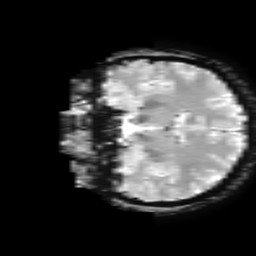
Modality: T2starw
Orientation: coronal
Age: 31
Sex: female
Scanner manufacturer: ge
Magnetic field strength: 3 T
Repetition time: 0.65 s
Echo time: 0.02 s